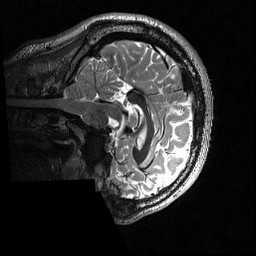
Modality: T2w
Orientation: sagittal
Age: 22
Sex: male
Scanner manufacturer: siemens
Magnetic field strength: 3 T
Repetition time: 3.2 s
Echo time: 0.56 s